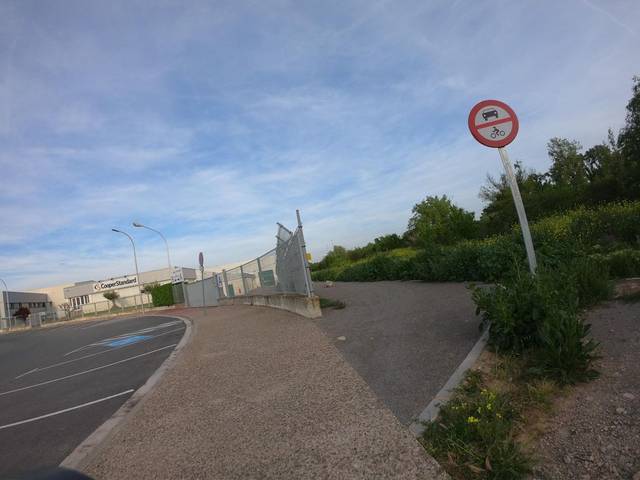
Region: Spain
Coordinates: 42.469, -2.42